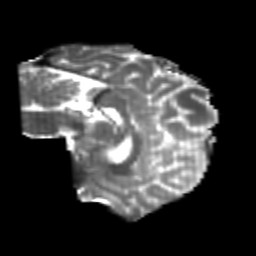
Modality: T2w
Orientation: sagittal
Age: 26
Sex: male
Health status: healthy
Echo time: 0.074 s